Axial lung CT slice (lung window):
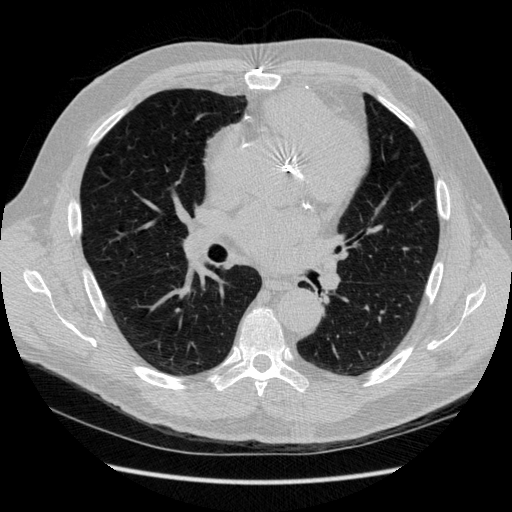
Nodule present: no